Interaction volume radius: 5 \u00c5
Interaction volume height: 15 \u00c5
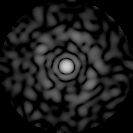
Disorder parameter: 0.8521